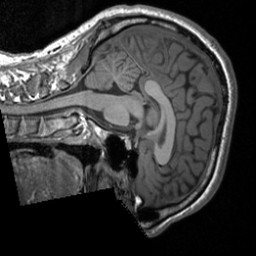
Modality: T1w
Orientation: sagittal
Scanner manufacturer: siemens
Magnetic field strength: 3 T
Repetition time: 1.9 s
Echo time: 0.00226 s